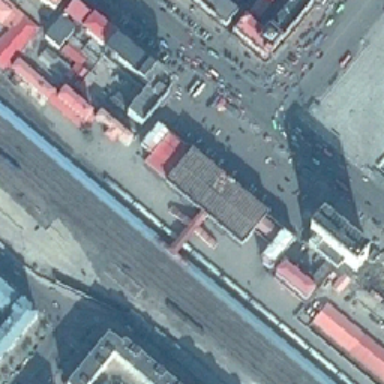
The red train on the railway station track .